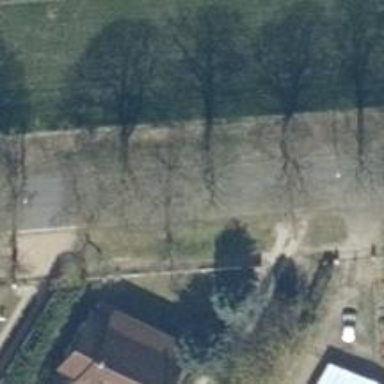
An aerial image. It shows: Row of deciduous broadleaved trees.